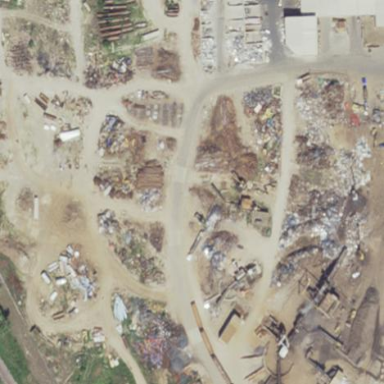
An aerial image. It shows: Scrap yard situated in industrial area.